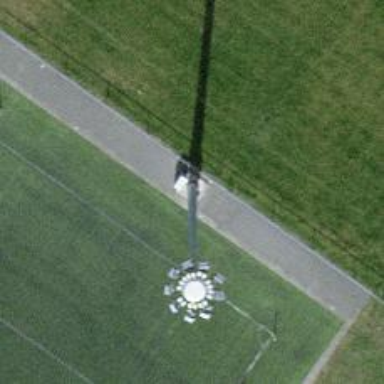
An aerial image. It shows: Mast structure.